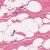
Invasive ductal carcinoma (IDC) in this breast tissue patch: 0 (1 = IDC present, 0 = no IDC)